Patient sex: M
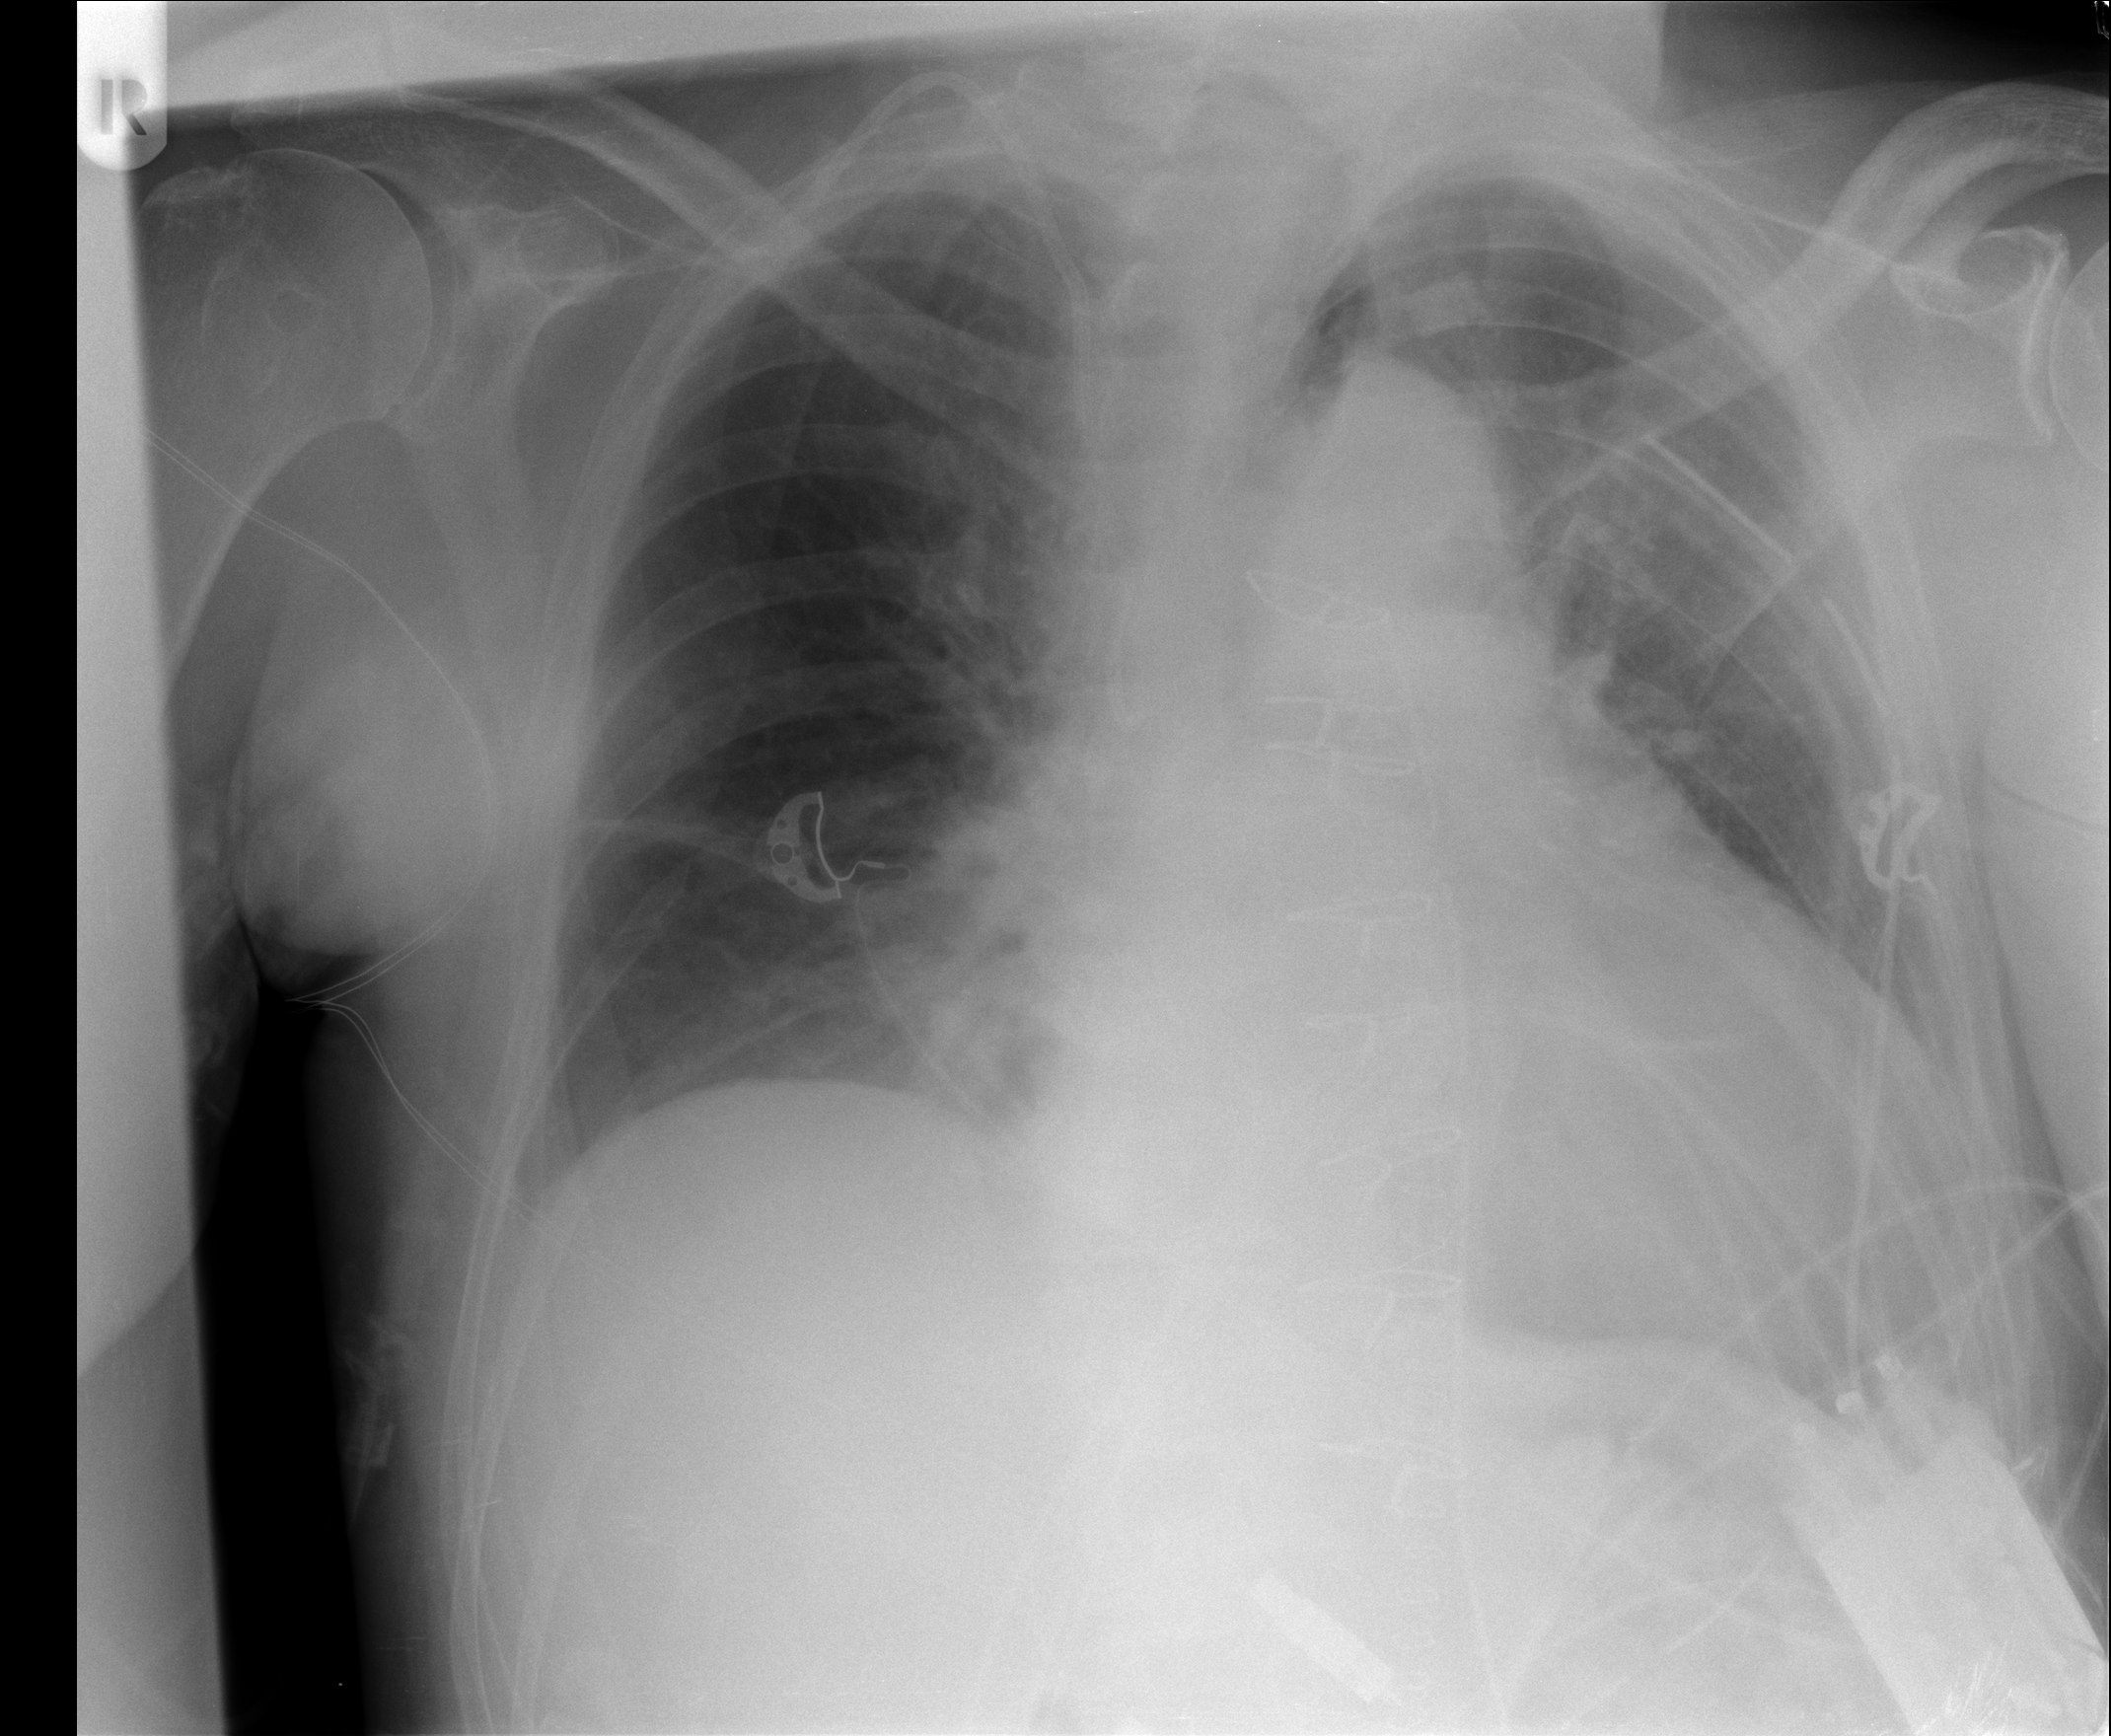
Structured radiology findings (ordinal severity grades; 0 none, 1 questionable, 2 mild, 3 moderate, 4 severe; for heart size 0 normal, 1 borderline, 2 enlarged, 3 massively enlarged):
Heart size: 2
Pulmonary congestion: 2
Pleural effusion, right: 0
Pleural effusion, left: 0
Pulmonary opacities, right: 0
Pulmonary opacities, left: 1
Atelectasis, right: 0
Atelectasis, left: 2